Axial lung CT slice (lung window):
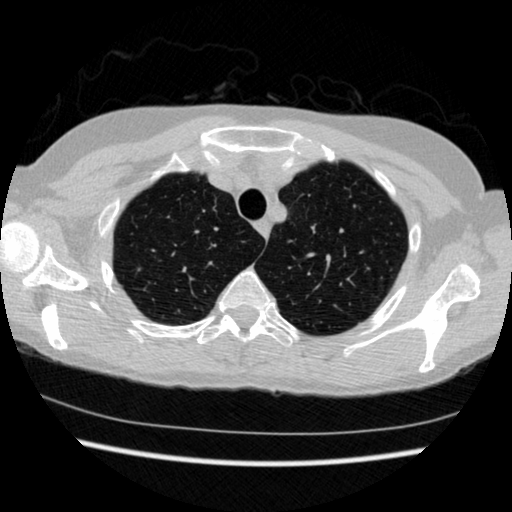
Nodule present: no